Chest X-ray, PA view. Patient: 64 years old, sex F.
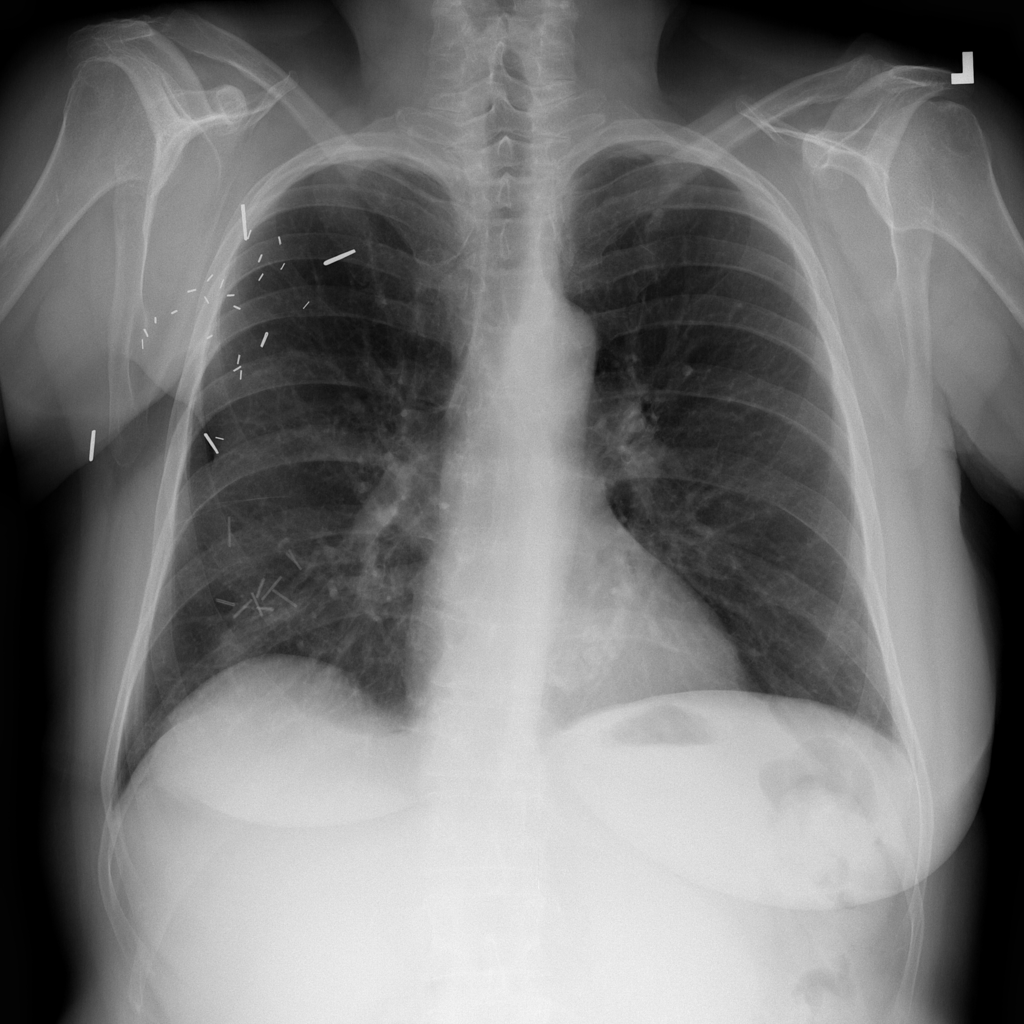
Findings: No Finding